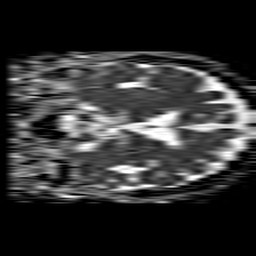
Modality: ADC
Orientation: coronal
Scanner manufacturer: philips
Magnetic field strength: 1.5 T
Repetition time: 4.6 s
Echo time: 0.08631 s